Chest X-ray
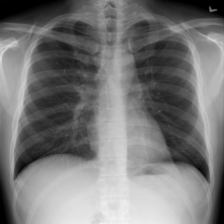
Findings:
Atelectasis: negative
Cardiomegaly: negative
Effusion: negative
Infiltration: positive
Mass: negative
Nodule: negative
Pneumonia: negative
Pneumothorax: negative
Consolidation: negative
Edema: negative
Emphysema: negative
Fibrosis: negative
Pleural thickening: negative
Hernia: negative